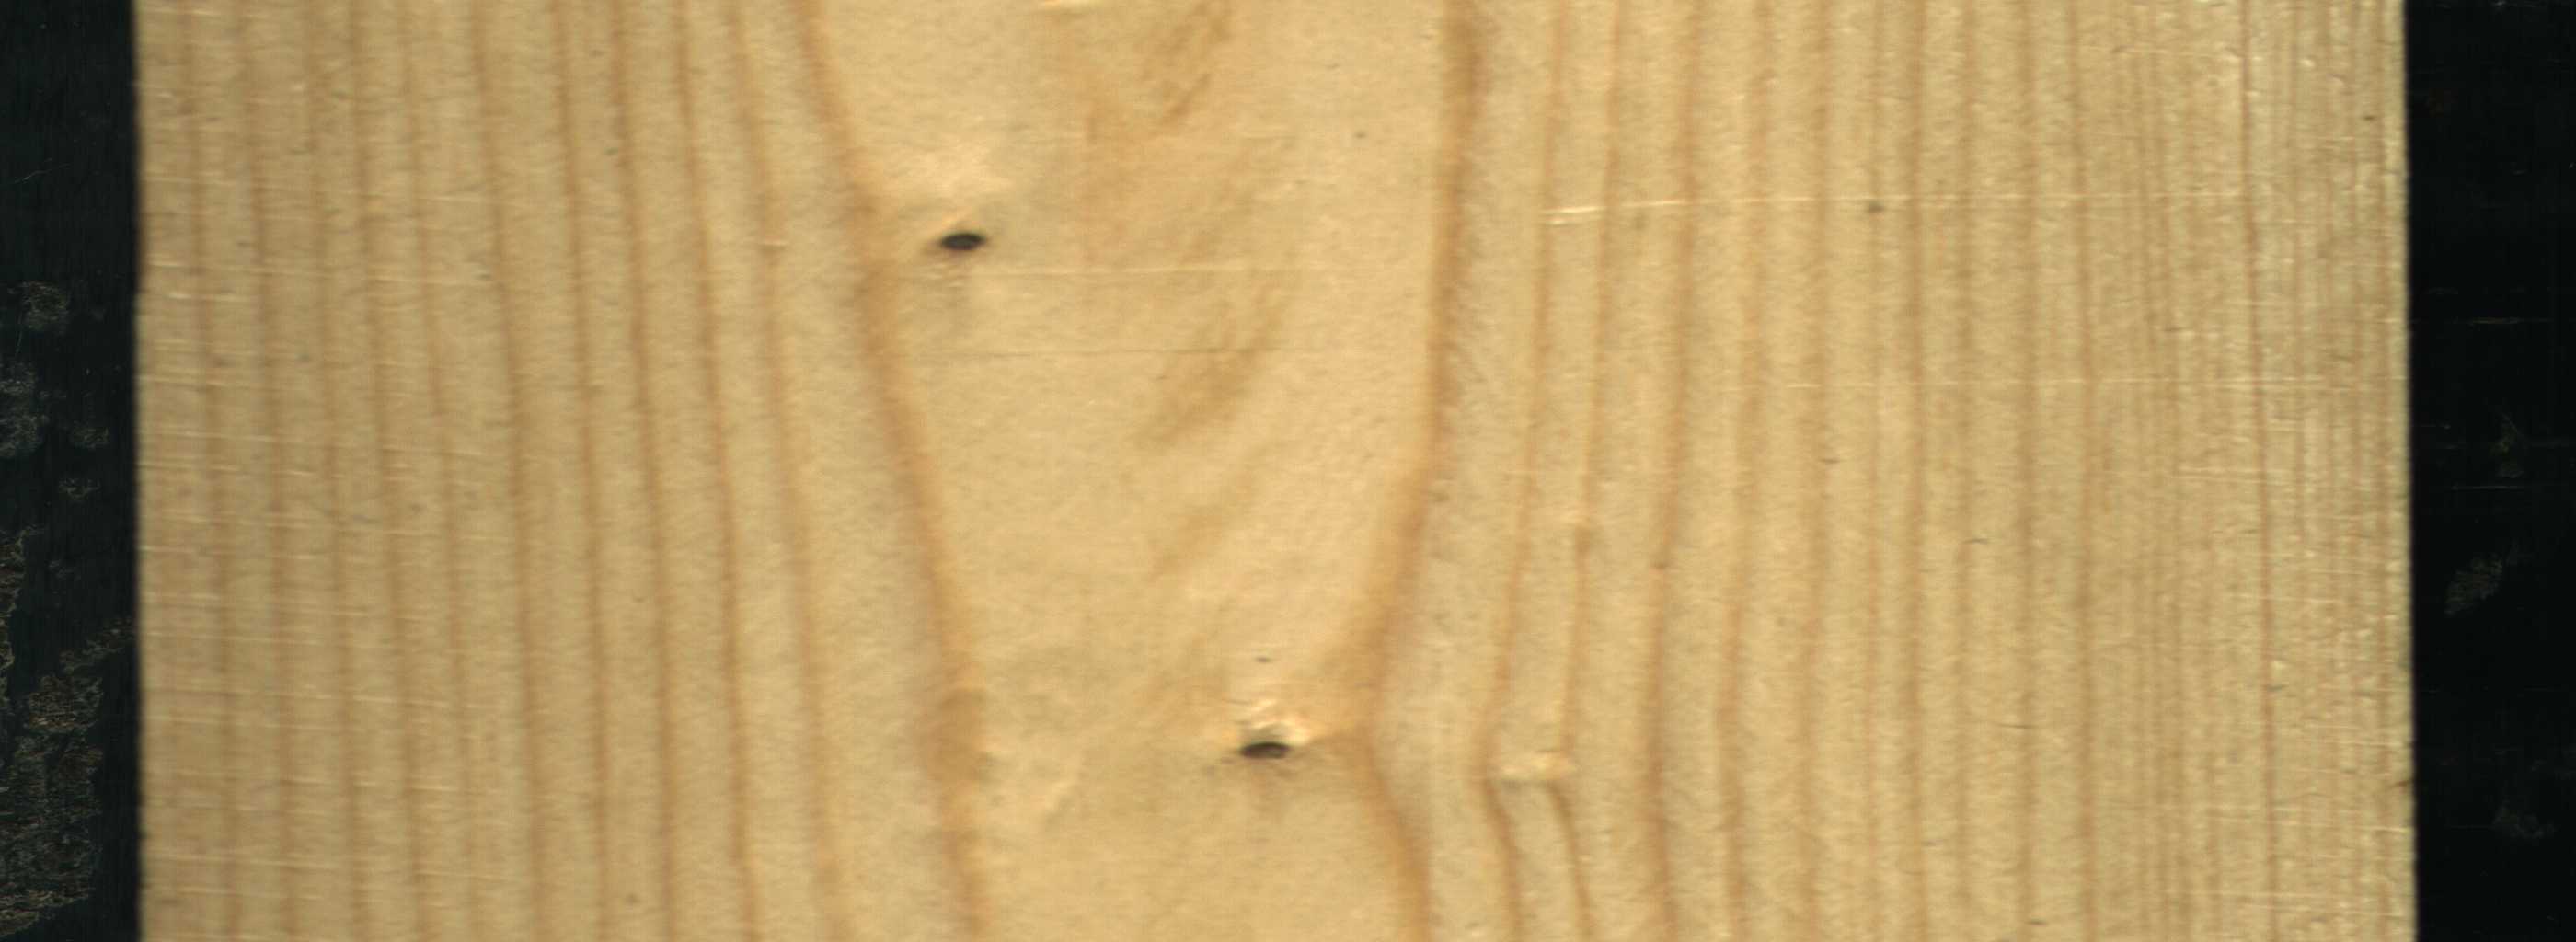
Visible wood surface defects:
Dead_Knot
Dead_Knot